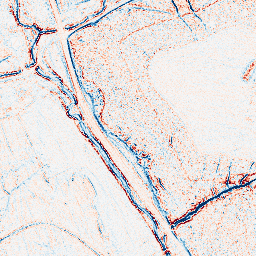
Category: edge_preserving
Decomposition family: bilateral
Decomposition parameters: d: 5
sigma_color: 50
sigma_space: 50
Upsampling method: regularized
Upsampling parameters: scale: 2
lambda_reg: 0.001
Upsampling scale: 2